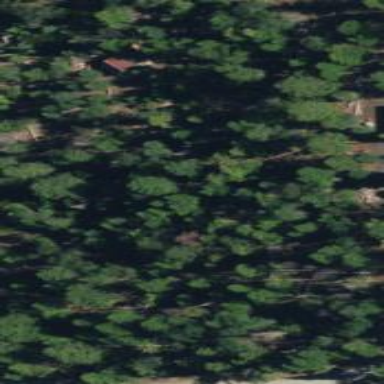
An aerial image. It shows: Woodland with evergreen needle-leaved trees.